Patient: sex M, age 69
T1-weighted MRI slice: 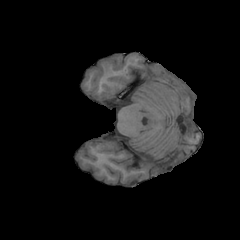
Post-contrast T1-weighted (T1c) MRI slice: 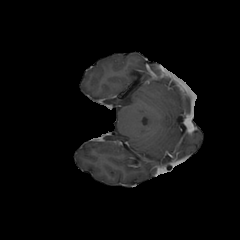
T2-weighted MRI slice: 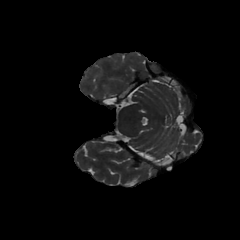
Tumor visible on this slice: no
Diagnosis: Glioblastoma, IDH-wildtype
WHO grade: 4